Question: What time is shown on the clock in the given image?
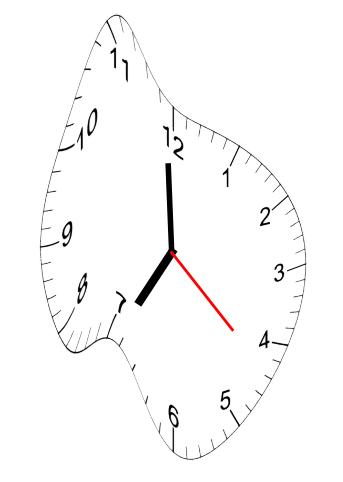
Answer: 06:59:22